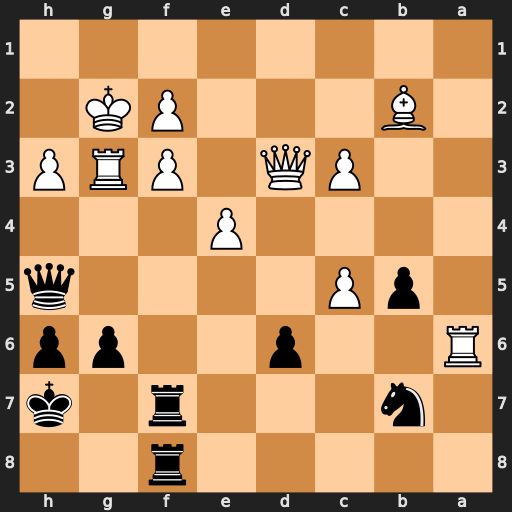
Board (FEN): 5r2/1n3r1k/R2p2pp/1pP4q/4P3/2PQ1PRP/1B3PK1/8
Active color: b
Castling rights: -
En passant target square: -
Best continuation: Nxc5 Qxb5 Nxa6 Qxh5 gxh5